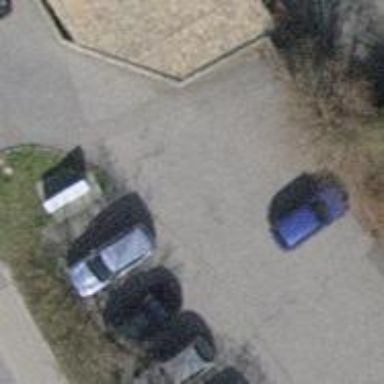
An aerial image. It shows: Parking aisle designated as service road.